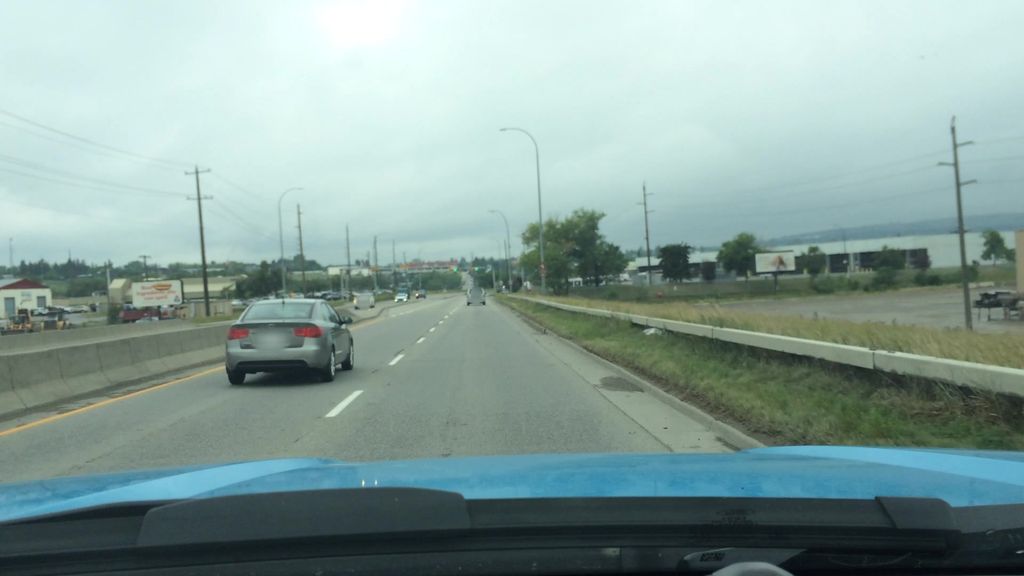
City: calgary